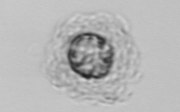
Label: Emiliania_huxleyi